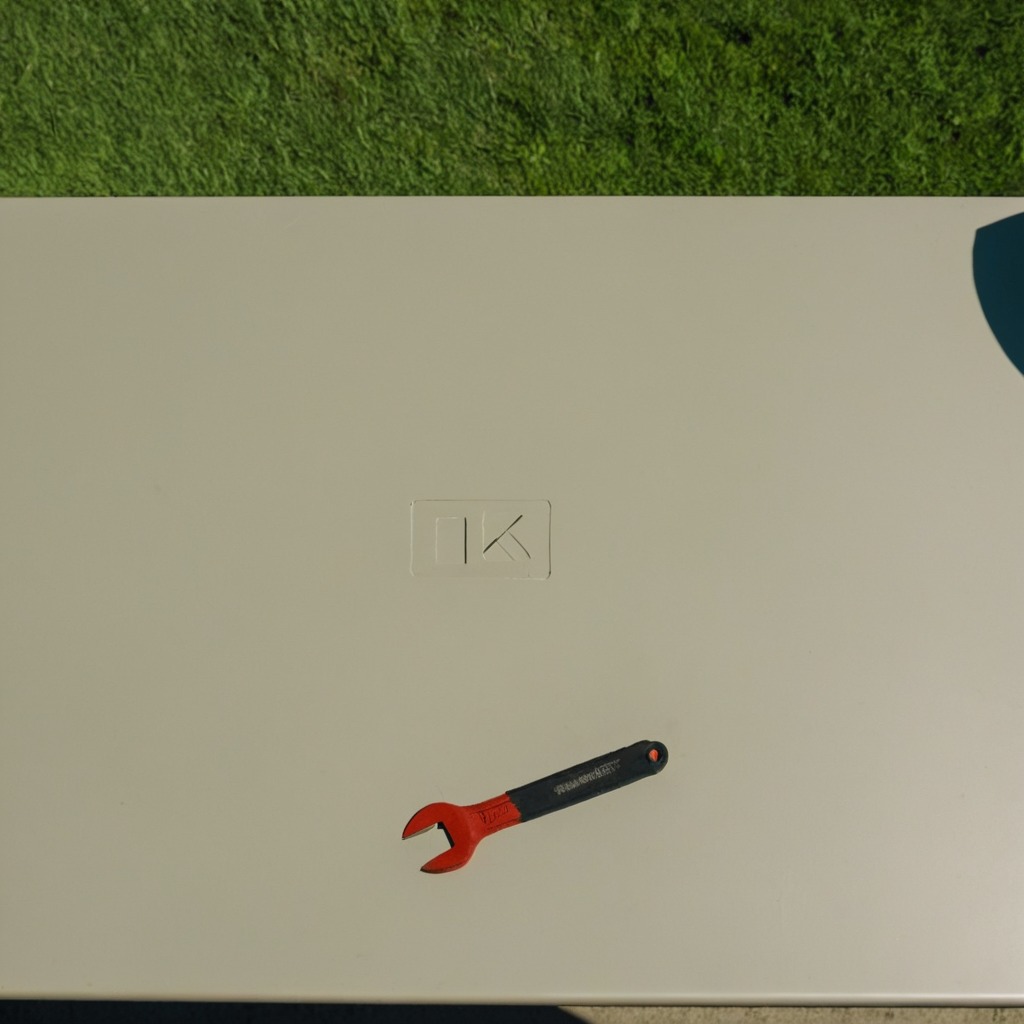
A wrench is lying on the textured surface of the utility table.